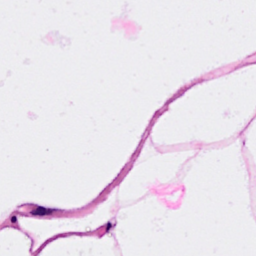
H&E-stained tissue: Breast